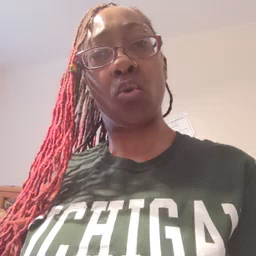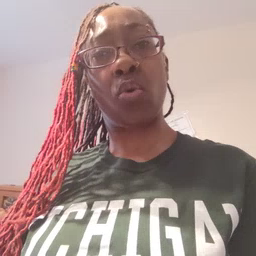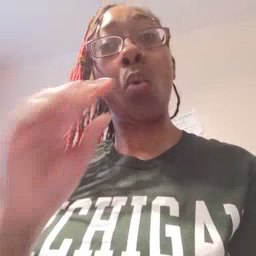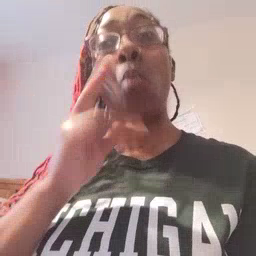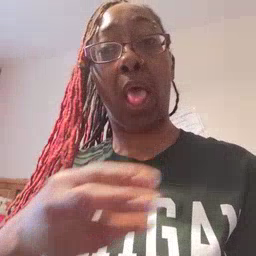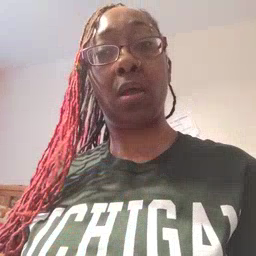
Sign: will